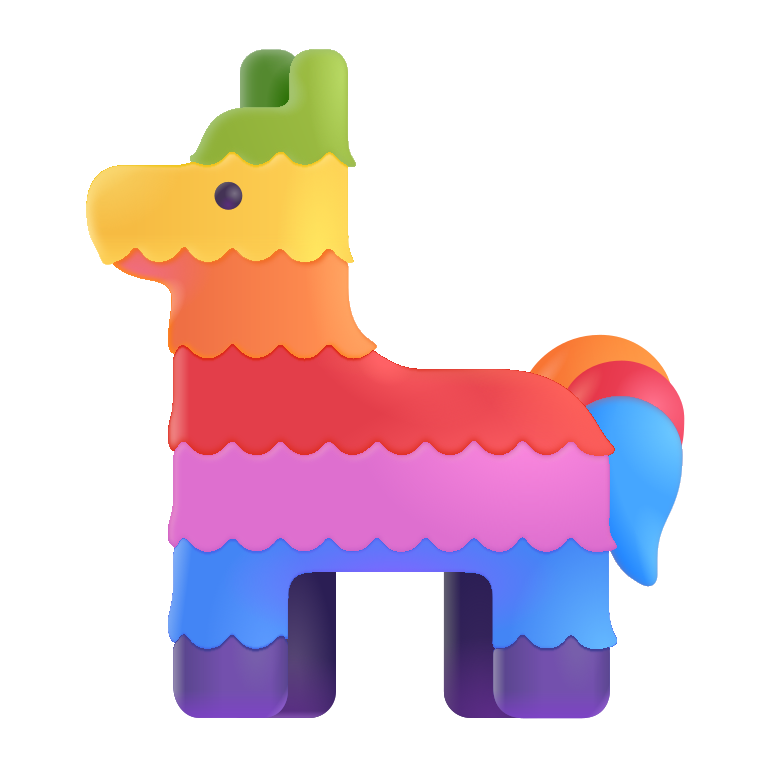
piñata color